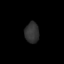
Tissue: skin
Cell type: Epithelial cells
Senescence score: 0.2565
Nuclear area (px): 289
Mean DAPI intensity: 49.329